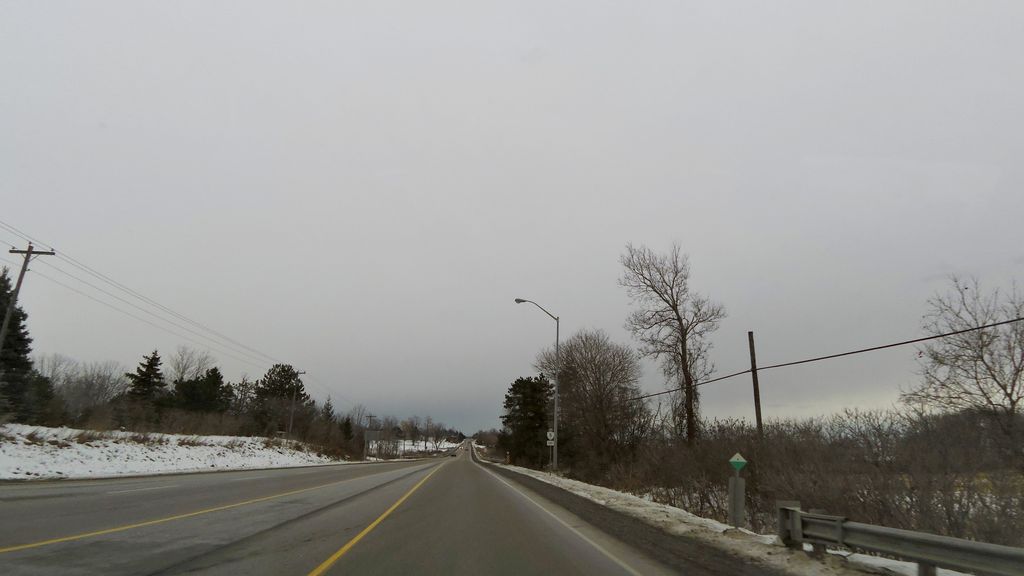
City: hamilton